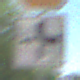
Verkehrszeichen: VerlaufVorfahrtsstrasse4
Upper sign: Stop
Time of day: Midday
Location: Outdoor (Nature)
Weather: Clear
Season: NotSpecified
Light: Natural